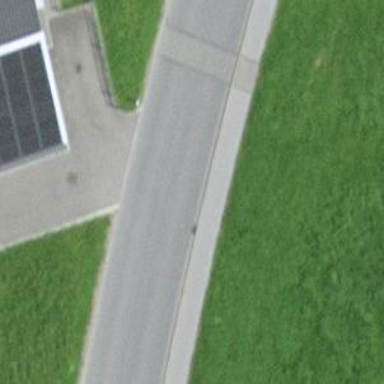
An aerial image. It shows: Tertiary road with asphalt surface.